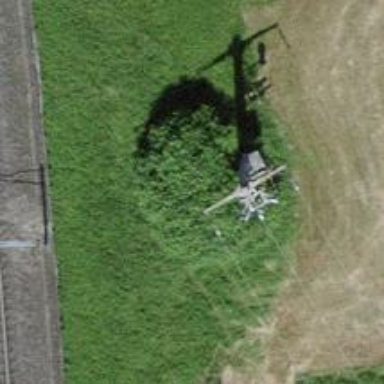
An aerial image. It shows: Termination pole used for power supply.